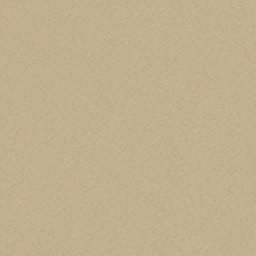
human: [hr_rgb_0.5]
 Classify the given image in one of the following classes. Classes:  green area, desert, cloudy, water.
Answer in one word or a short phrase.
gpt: desert